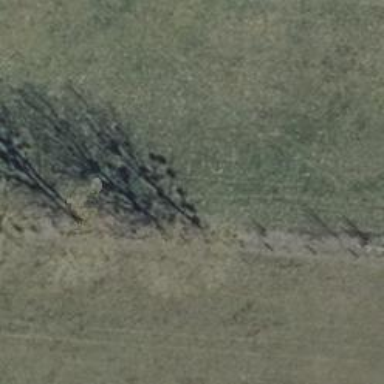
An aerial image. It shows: Row of broadleaved trees.